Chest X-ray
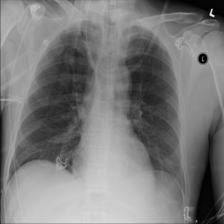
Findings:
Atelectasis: negative
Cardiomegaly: negative
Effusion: negative
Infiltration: negative
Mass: negative
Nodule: negative
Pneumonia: negative
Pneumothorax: negative
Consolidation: negative
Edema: negative
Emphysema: negative
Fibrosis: negative
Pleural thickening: negative
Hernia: negative